Question: Is there a way to completely disable the action extensions in 'NSTextView' which were introduced in OS X Yosemite? See the example in the following figure:

I haven't found any info about this - neither in the documentation nor in the Yosemite release notes.
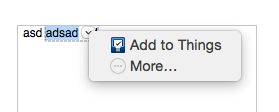
Answer: There is a new property on 'NSTextView' in OS X Yosemite called 'usesRolloverButtonForSelection'. Setting it to 'false' disables the action extensions menu.
'''
@availability(OSX, introduced=10.10)
var usesRolloverButtonForSelection: Bool
// Controls whether to show rollover button for extension service items inside text selection. It's enabled by default.
'''